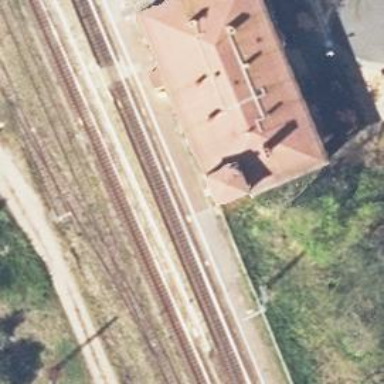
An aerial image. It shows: Railway stop with public transport stop position.